Question: What is the reading of this measurement?
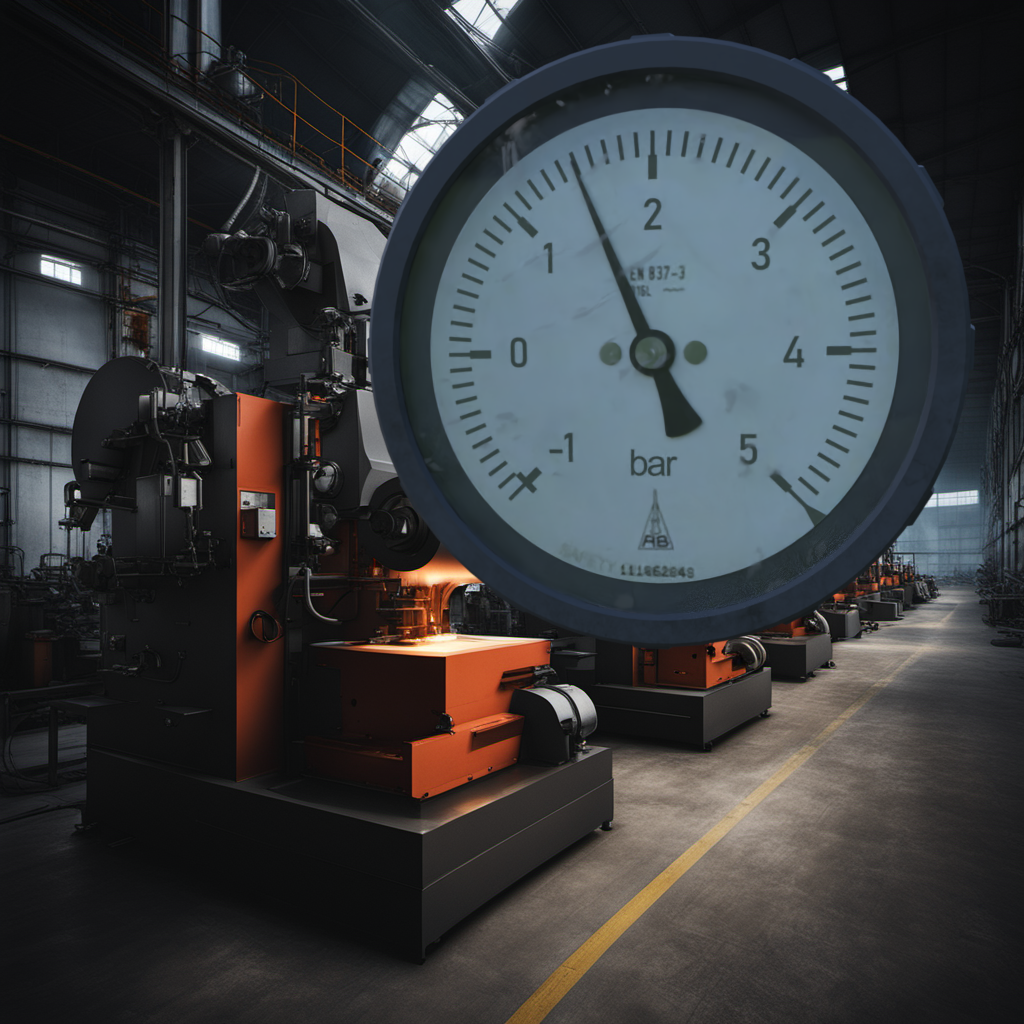
Answer: The result is 1.48
Question: What is the reading range of the measurement in the image?
Answer: The range is from -1 to 5
Question: What is the minimum and maximum reading range of the measurement in the image?
Answer: The minimum value is -1 and the maximum value is 5